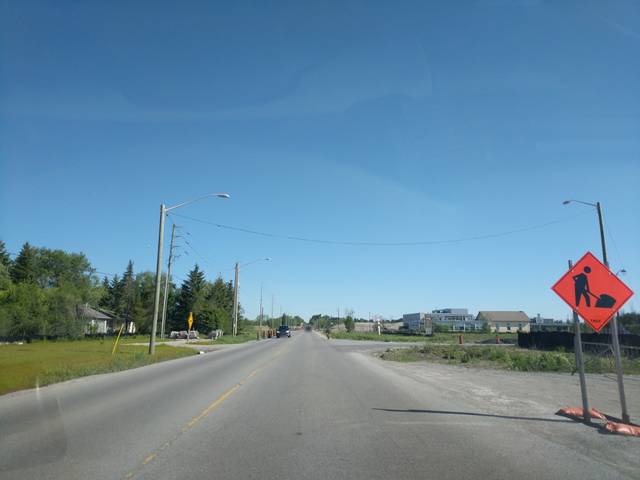
Region: Canada
Coordinates: 43.908, -79.398